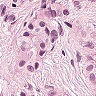
Metastatic tissue present: yes